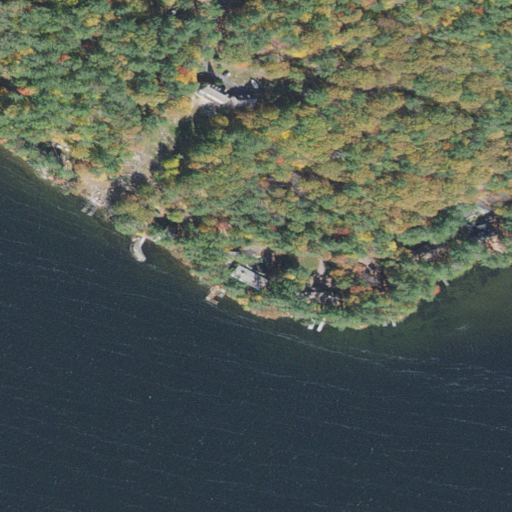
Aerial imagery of cape in New Hampshire named Hersey Point containing open water, mixed forest, evergreen forest, open development, deciduous forest, low intensity development, and medium intensity development